Question: i want to show 'react-bootstrap-modal' but only the overlay appear and modal not showing
'''
import Modal from 'react-bootstrap-modal';
......
<Modal
show={this.state.open}
onHide={this.closeModal}
aria-labelledby="ModalHeader"
>
<Modal.Header closeButton>
<Modal.Title id='ModalHeader'>A Title Goes here</Modal.Title>
</Modal.Header>
<Modal.Body>
<p>Some Content here</p>
</Modal.Body>
<Modal.Footer>
// If you don't have anything fancy to do you can use
// the convenient 'Dismiss' component, it will
// trigger 'onHide' when clicked
<Modal.Dismiss className='btn btn-default'>Cancel</Modal.Dismiss>
// Or you can create your own dismiss buttons
<button className='btn btn-primary'>
Save
</button>
</Modal.Footer>
</Modal>
.....
'''
screenshot:

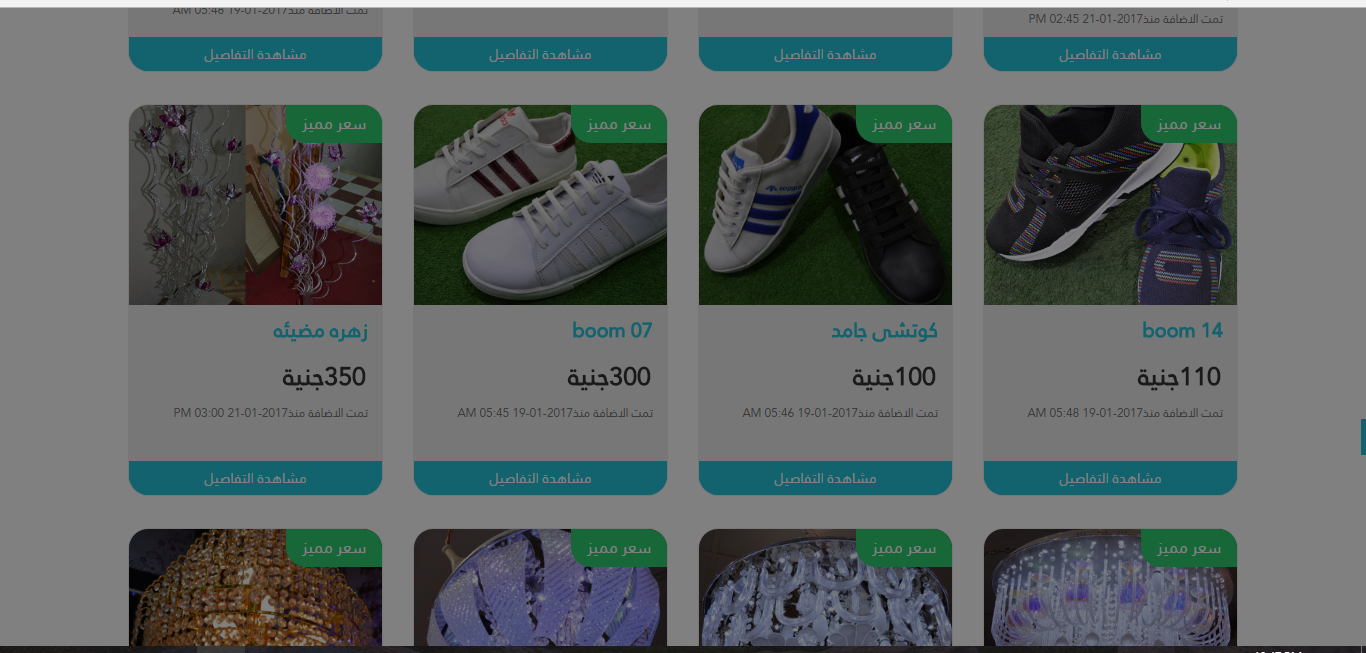
Answer: I think you may want to refer to this issue on github:
<URL>
The example doesn't seem to be copy and paste ready.